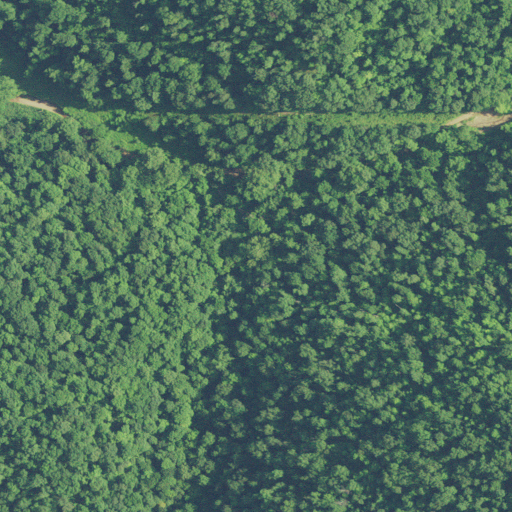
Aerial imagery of valley in West Virginia named Ramp Patch Hollow containing deciduous forest, open development, shrub, and grassland